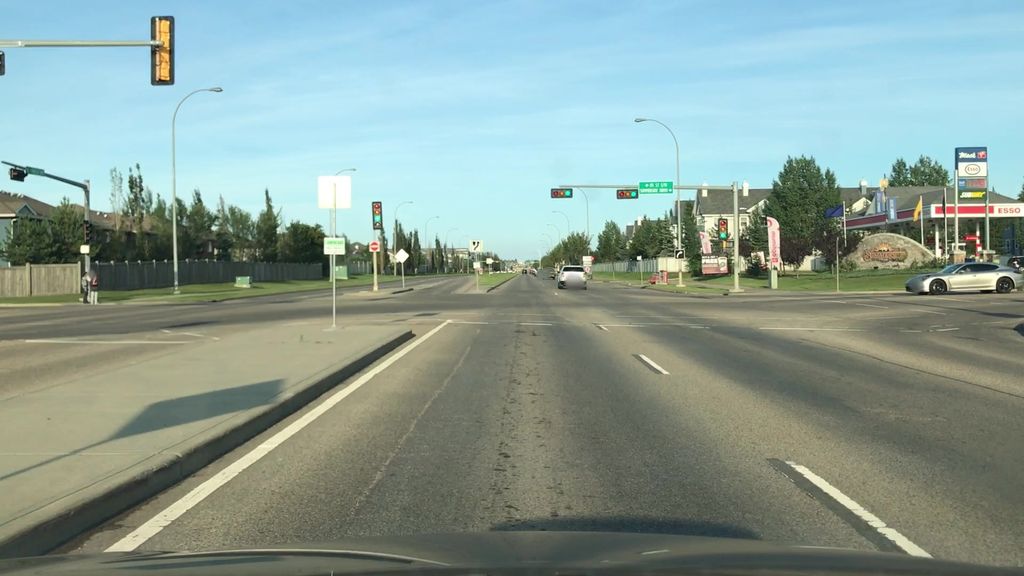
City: edmonton